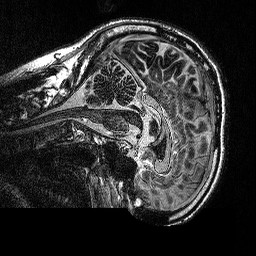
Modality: MP2RAGE
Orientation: sagittal
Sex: male
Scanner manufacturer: siemens
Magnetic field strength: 3 T
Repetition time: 5 s
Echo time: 0.00292 s